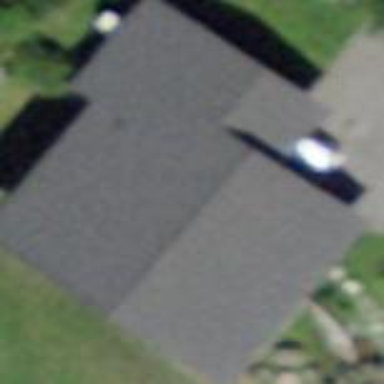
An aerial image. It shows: Simple and straightforward house.